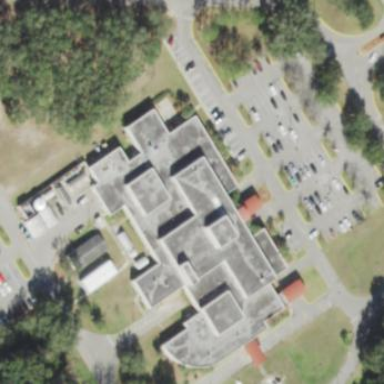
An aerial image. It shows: Hospital building.